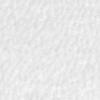
Label: no_change